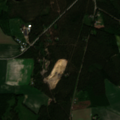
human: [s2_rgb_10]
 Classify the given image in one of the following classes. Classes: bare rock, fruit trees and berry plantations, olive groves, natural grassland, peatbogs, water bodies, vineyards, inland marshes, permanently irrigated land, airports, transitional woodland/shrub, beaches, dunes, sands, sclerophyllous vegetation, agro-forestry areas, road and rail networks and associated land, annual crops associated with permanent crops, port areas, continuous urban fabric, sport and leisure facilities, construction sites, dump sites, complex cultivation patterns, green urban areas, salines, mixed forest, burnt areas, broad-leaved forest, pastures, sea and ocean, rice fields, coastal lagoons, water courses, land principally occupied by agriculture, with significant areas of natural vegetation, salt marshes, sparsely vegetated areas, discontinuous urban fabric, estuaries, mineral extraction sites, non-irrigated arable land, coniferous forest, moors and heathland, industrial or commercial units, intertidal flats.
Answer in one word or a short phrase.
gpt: non-irrigated arable land, land principally occupied by agriculture, with significant areas of natural vegetation, coniferous forest, mixed forest